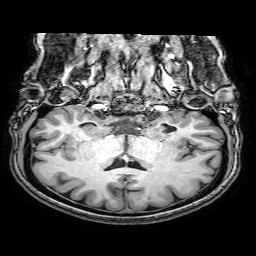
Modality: T1w
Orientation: sagittal
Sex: female
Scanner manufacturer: philips
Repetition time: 0.008086 s
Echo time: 0.0037 s